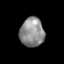
Tissue: prostate
Cell type: T cells
Senescence score: 0.3513
Nuclear area (px): 693
Mean DAPI intensity: 140.263